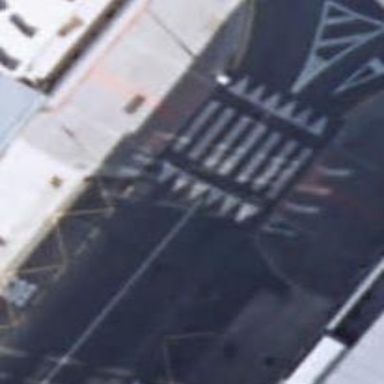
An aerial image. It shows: Marked road crossing with traffic calming table.